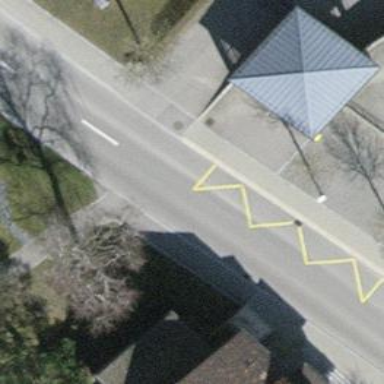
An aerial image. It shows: Bus stop with designated public transport stop position.